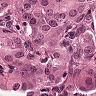
Metastatic tissue present: yes